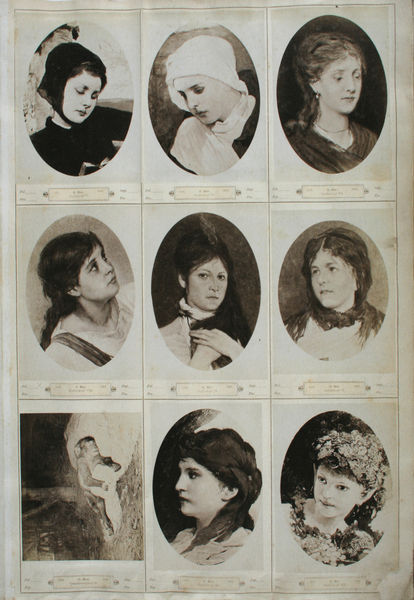
Titel: Verlagsalbum für den internen Gebrauch
Künstler: Franz Hanfstaengl
Standort: München
Institution: Stadtmuseum
Schlagwörter: kopf, schatten, frauen, mädchen, blumen, damen, frau, frisur, frisuren, hut, hüte, köpfe, licht, mund, nase, profil, schwarz, weiss, blick, schal, haube, malerei, muster, gesichter, kappe, mütze, augen, blicke, bluse, gesicht, lang, tod, hände, portrait, haare, blatt, lippen, locken, traurig, oval, affe, kopfbedeckung, bilder, fotos, papier, haltung, sepia, münder, nasen, kopftuch, foto, medaillon, porträts, schwarzweiß, bildnisse, portraits, typen, studien, richtung, sammlung, alleine, ovale, neun, beschriftet, fotograf, physiognomie, fotoreihe, kartei, porträtfotos